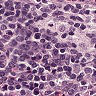
Metastatic tissue present: no